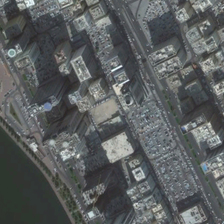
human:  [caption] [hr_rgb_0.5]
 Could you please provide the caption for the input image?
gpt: many buildings with parking lots are near a river in a commercial area .

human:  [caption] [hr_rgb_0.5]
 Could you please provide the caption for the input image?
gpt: many buildings with parking lots are near a river in a commercial area .

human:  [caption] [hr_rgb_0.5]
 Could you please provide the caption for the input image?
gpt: many buildings with parking lots are near a river in a commercial area .

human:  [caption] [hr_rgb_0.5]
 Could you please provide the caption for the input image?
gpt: many buildings with parking lots are near a river in a commercial area .

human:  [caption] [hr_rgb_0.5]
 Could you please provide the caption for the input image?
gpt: many buildings with parking lots are near a river in a commercial area .